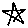
Label: star